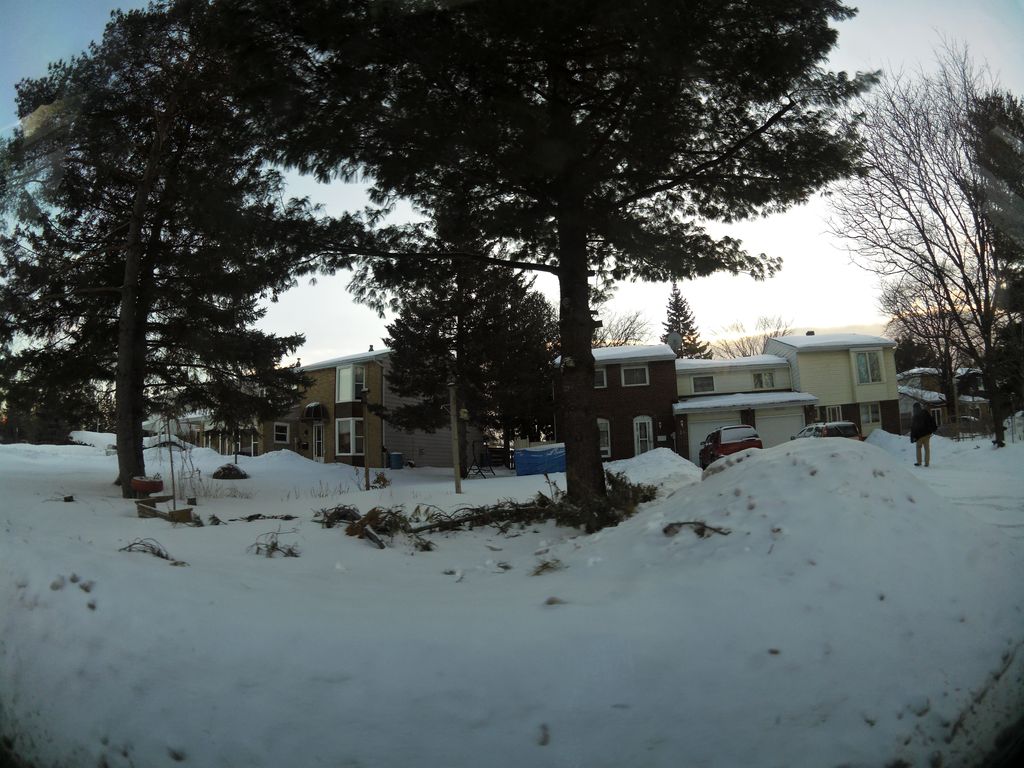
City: ottawa-gatineau